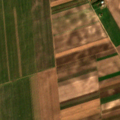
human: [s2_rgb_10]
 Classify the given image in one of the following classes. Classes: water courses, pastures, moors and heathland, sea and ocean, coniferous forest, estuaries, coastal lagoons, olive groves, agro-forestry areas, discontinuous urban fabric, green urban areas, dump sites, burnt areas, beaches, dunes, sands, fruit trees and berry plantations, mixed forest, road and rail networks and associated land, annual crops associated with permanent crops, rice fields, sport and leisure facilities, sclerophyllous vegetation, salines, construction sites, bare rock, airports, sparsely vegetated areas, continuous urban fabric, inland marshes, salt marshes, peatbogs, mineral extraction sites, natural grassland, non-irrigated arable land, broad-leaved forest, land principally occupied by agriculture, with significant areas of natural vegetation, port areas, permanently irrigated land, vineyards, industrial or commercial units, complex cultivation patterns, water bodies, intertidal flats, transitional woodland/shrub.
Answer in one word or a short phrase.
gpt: non-irrigated arable land